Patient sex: M
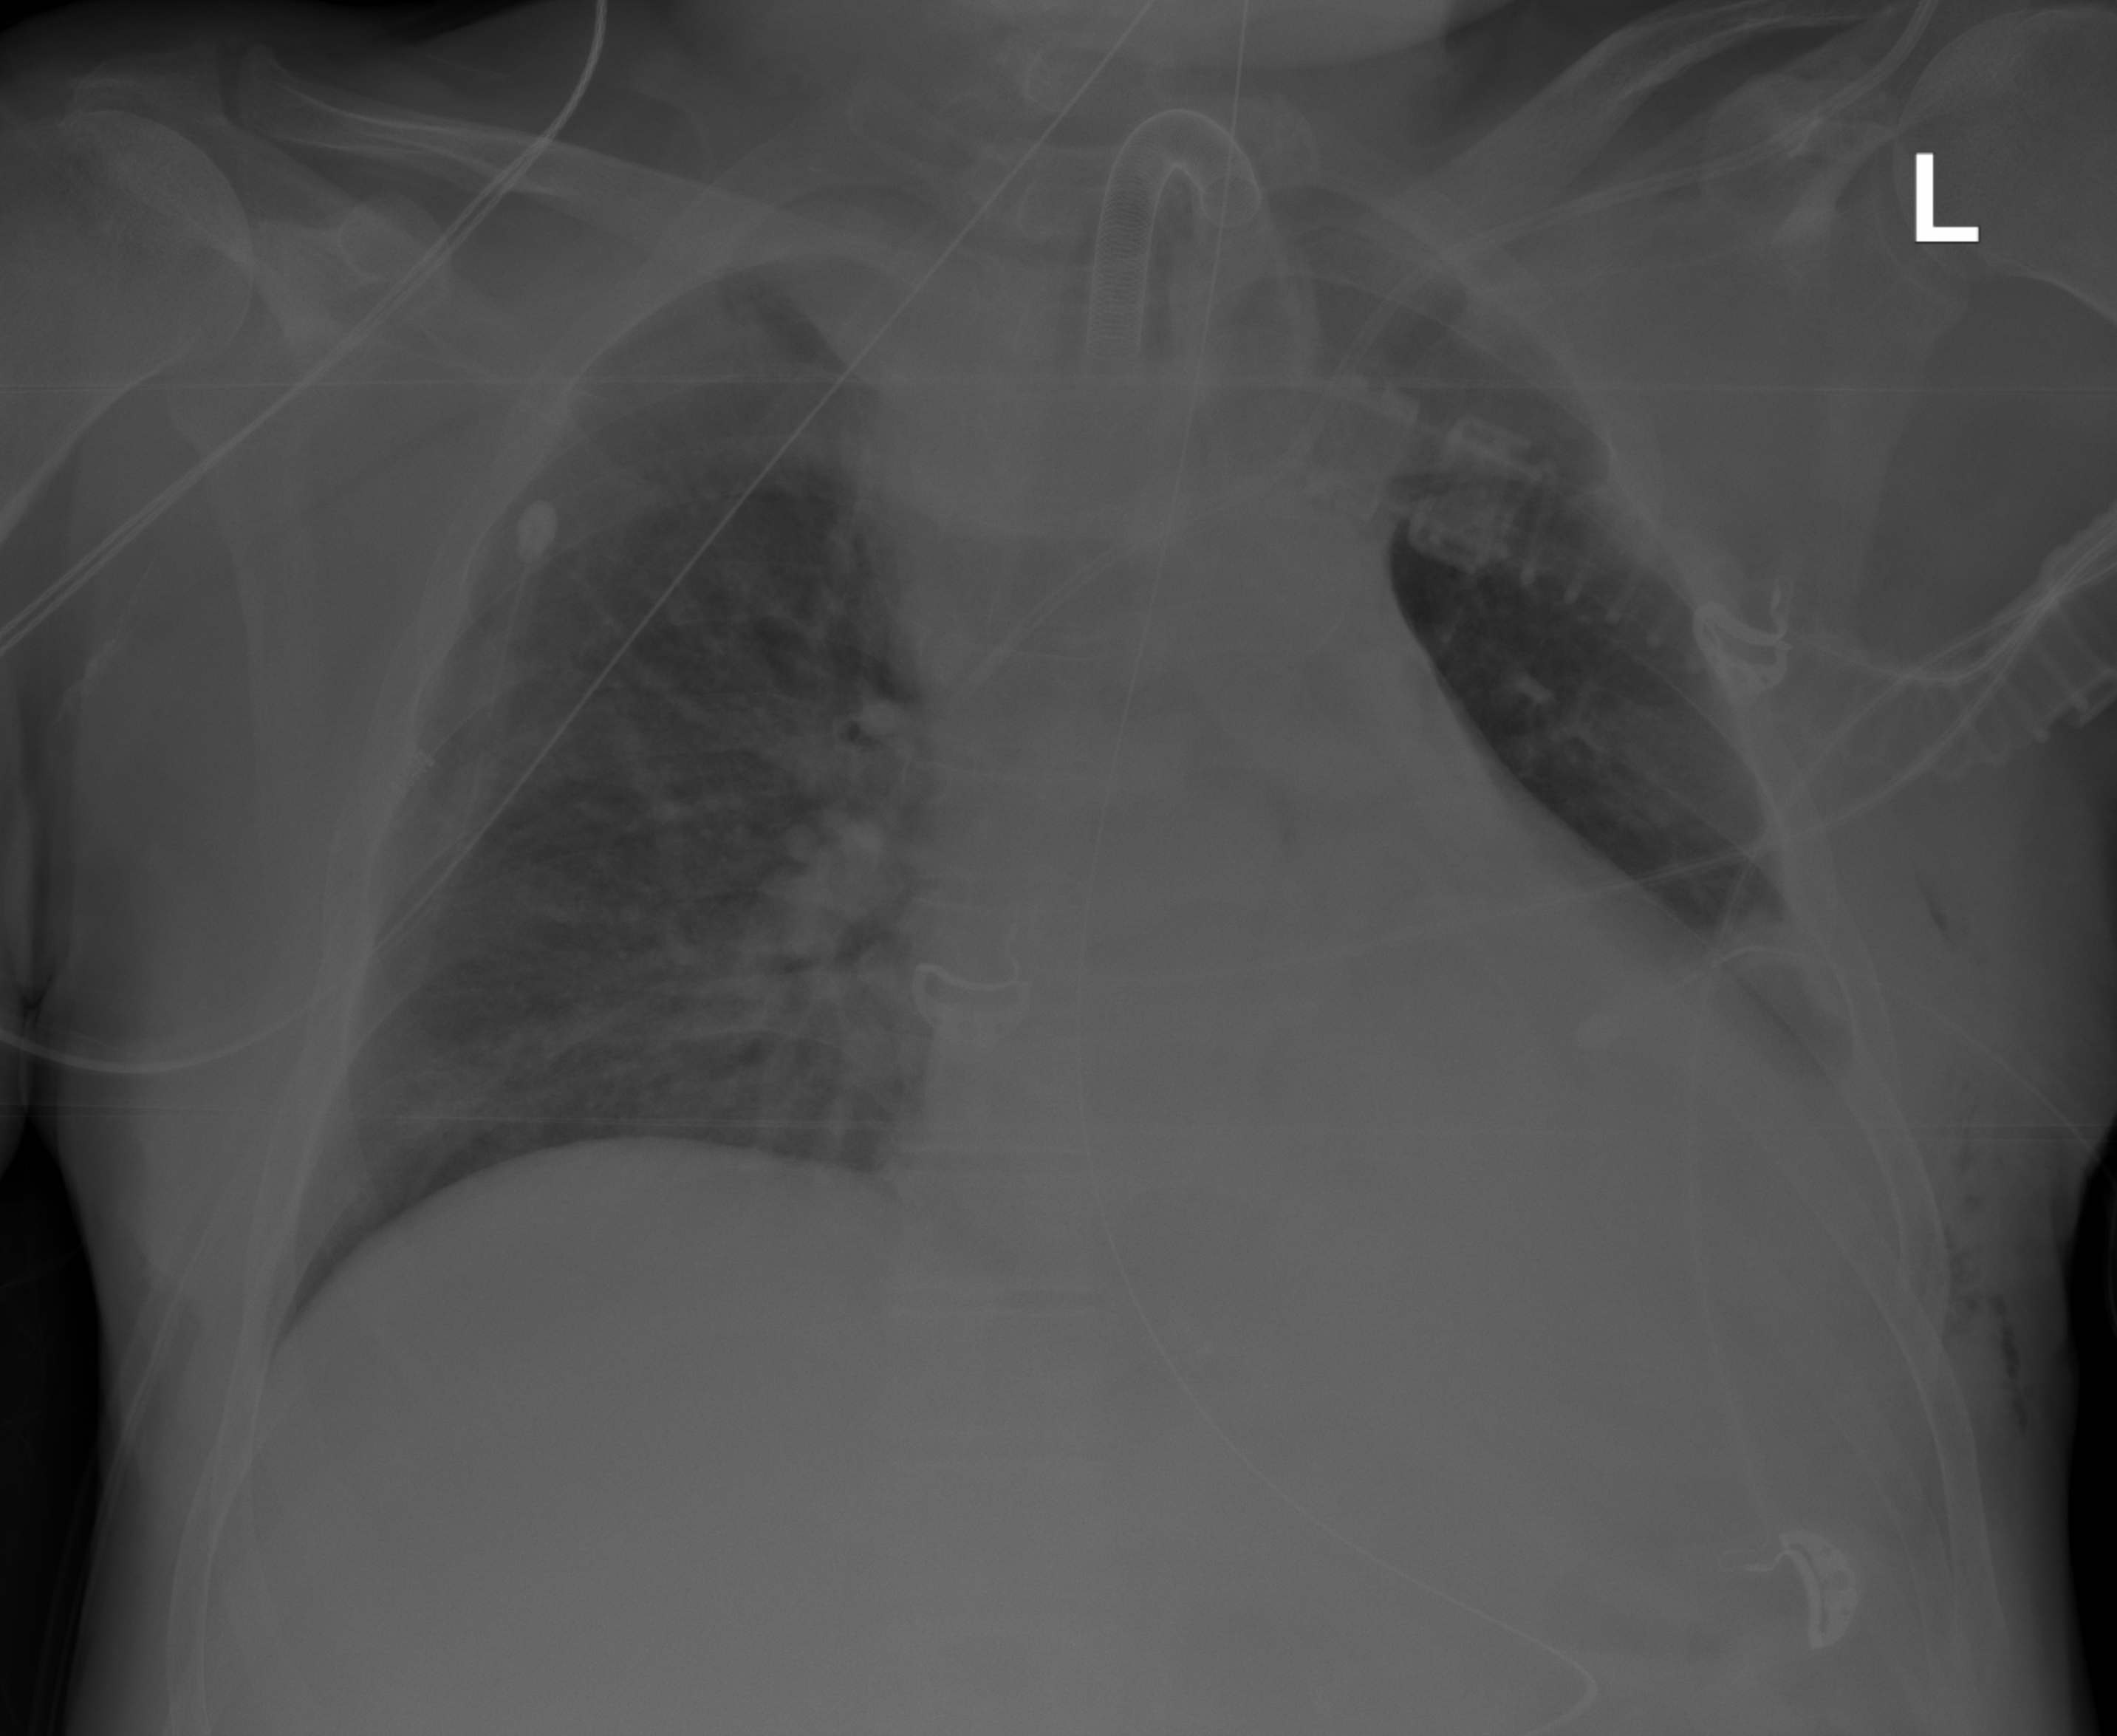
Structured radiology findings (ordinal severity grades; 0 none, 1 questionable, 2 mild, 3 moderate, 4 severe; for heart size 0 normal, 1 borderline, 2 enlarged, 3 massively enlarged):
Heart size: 2
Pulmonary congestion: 2
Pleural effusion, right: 0
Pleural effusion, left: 2
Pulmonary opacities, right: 0
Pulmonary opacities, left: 0
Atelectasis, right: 0
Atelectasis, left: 2